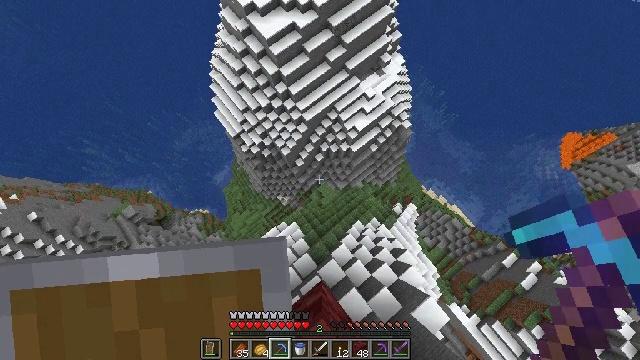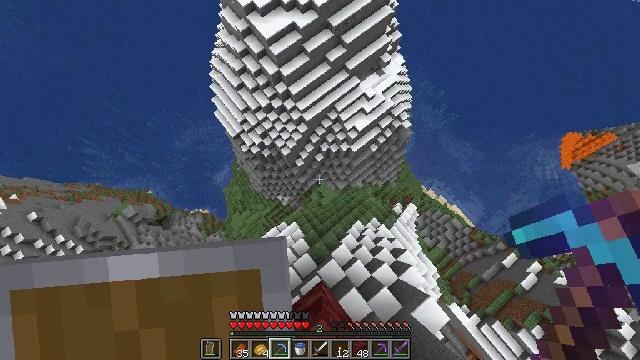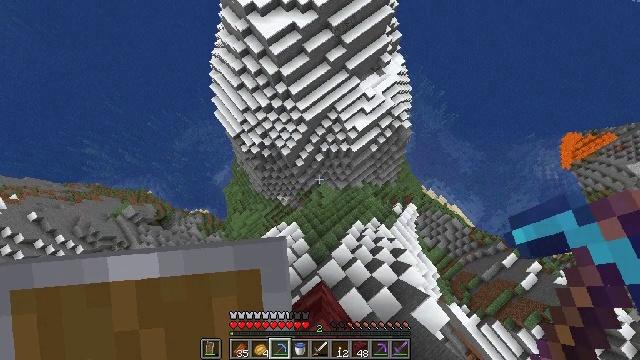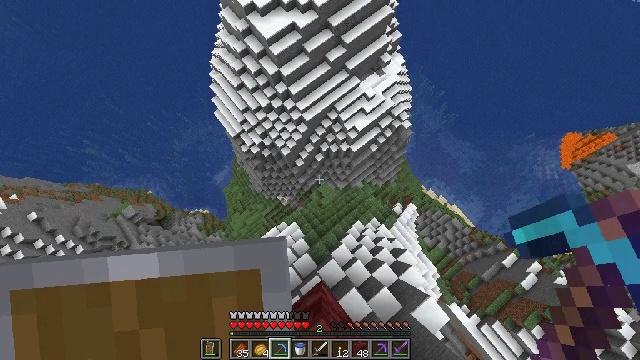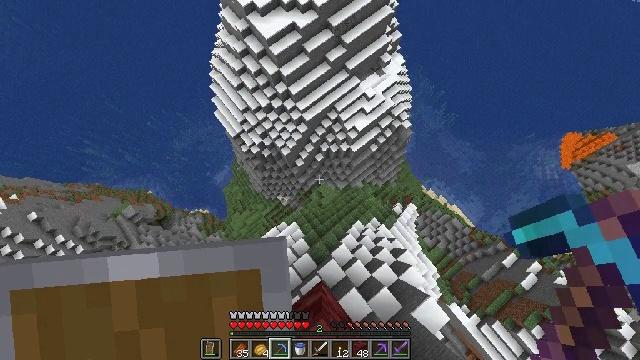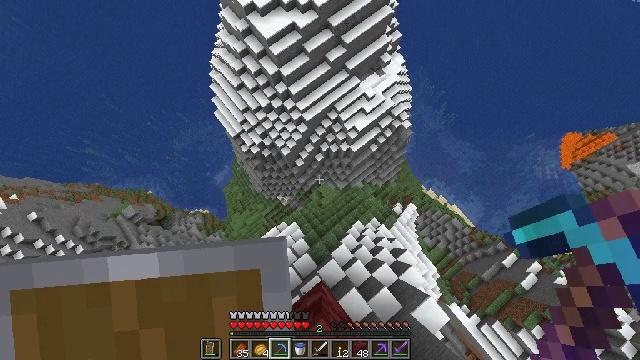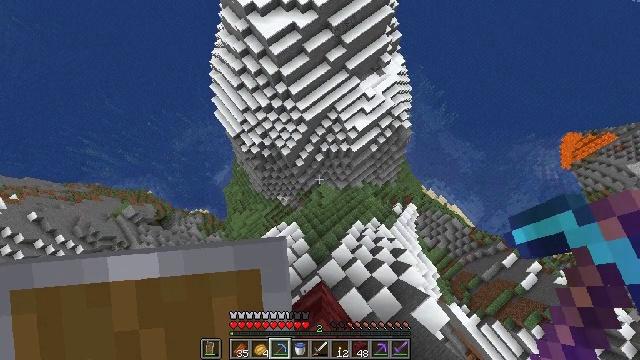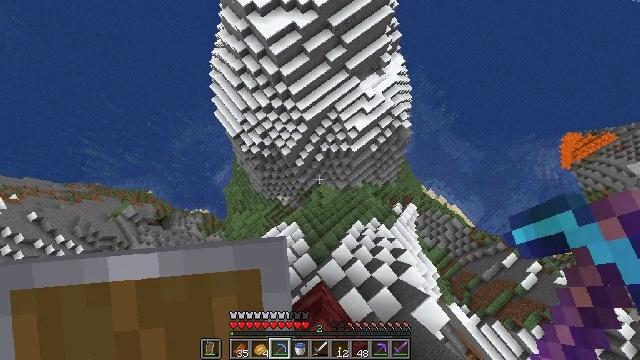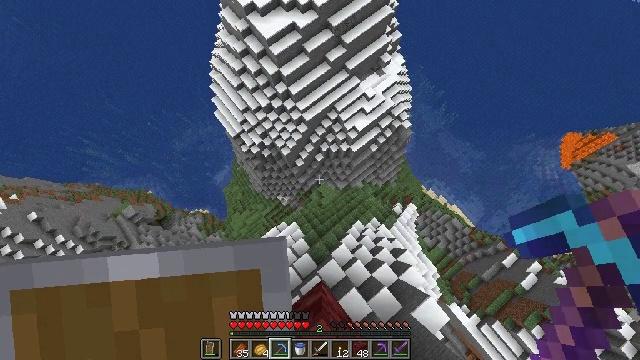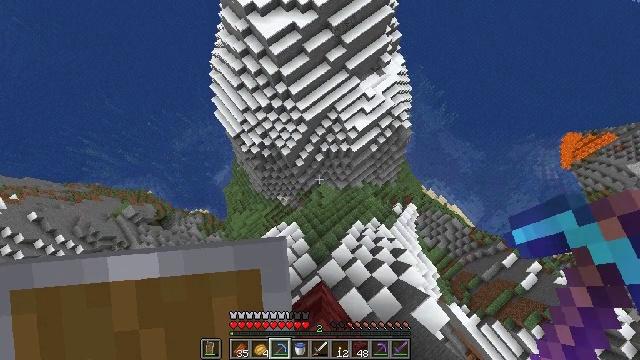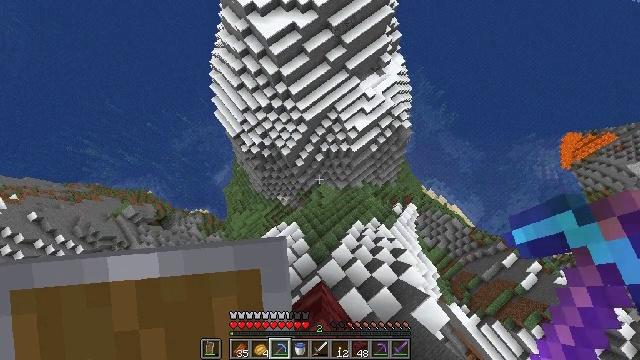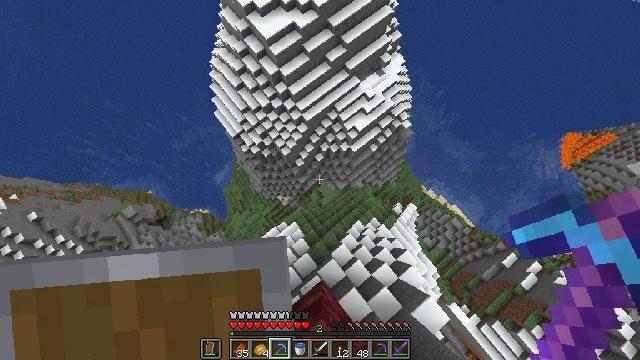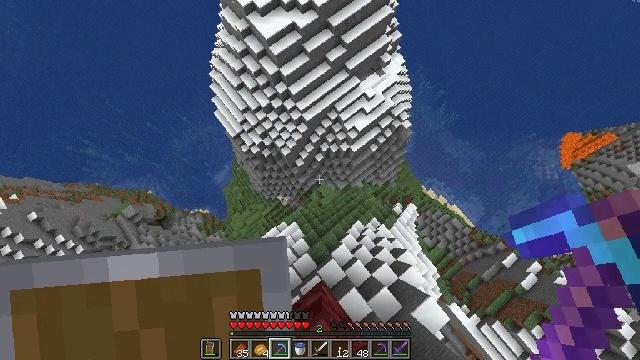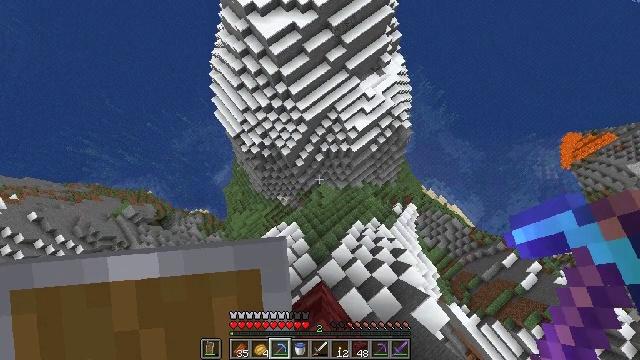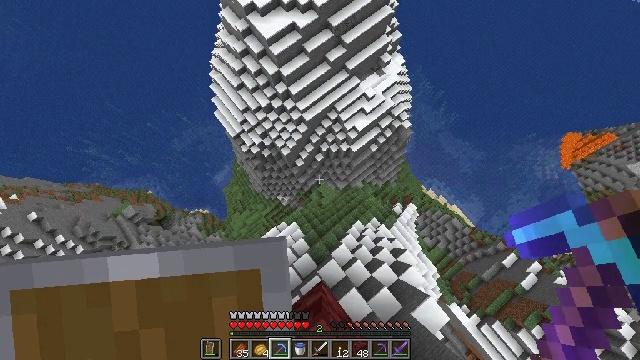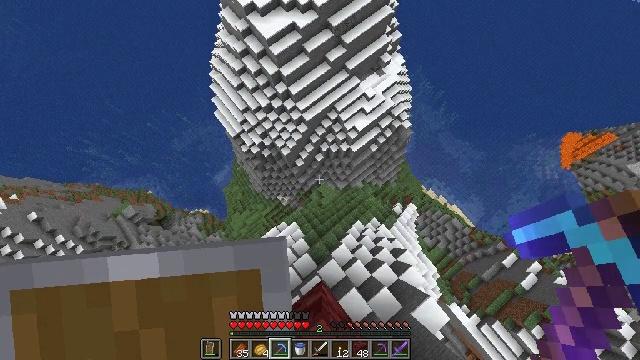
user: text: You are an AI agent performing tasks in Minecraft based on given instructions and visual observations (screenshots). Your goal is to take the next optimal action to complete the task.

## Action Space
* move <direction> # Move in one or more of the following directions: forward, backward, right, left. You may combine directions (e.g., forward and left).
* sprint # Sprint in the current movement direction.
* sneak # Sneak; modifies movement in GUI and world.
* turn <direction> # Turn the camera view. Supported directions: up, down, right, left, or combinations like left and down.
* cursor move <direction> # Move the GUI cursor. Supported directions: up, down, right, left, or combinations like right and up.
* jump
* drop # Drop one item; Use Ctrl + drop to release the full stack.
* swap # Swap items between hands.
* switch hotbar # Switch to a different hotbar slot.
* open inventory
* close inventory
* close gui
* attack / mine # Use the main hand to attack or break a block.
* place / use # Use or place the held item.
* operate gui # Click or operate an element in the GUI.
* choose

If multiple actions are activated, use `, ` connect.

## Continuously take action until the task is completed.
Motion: motion action
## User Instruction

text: Mine ice to use in an ice pathway.
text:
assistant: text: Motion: sneak
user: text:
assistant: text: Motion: sneak
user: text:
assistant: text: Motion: sneak
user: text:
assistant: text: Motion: sneak
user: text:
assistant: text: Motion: sneak
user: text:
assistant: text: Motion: sneak
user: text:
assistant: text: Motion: sneak
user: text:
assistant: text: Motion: sneak
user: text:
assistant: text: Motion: sneak
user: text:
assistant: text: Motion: sneak
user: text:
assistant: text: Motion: sneak
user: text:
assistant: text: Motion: sneak
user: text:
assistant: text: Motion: sneak
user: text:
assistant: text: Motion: sneak
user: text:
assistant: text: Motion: sneak
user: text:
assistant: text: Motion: sneak
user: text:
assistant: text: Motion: sneak
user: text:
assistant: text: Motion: sneak
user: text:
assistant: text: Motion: sneak
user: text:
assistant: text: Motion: sneak
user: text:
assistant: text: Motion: sneak
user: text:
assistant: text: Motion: sneak
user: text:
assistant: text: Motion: sneak
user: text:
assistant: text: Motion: sneak
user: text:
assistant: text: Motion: sneak
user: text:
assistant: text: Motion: sneak
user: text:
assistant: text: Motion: sneak
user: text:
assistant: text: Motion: sneak
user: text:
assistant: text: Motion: sneak
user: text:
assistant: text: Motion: sneak